Field crop: maize
Growth stage: 2
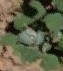
Species: chenopodium